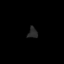
Tissue: lung
Cell type: Epithelial cells
Senescence score: 0.2112
Nuclear area (px): 103
Mean DAPI intensity: 40.087